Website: slack
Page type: billing-address
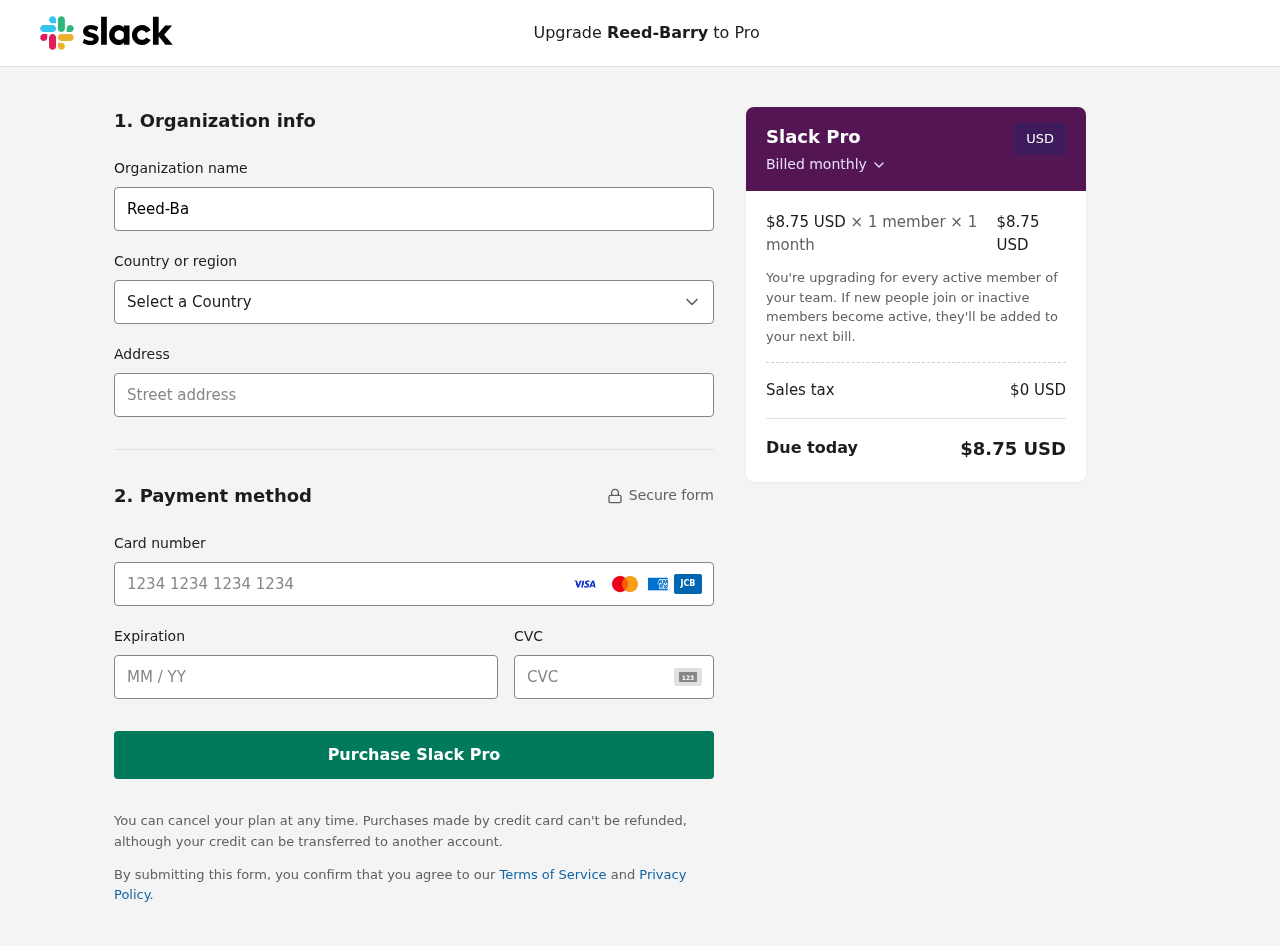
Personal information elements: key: PII_CARD_CVV
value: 686
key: PII_CARD_EXPIRY
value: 02/29
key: PII_CARD_NUMBER
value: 6594 7559 8275 9506
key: PII_COMPANY
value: Reed-Barry
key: PII_COUNTRY
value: United States
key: PII_STREET
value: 82119 Caitlyn Turnpike
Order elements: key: ORDER_PRICE_PER_MEMBER
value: $8.75 USD
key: ORDER_MEMBER_COUNT
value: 1
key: ORDER_MONTH_COUNT
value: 1
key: ORDER_SUBTOTAL
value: $8.75 USD
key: ORDER_TAX
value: $0
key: ORDER_TOTAL
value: $8.75 USD